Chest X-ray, AP view. Patient: 59 years old, sex F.
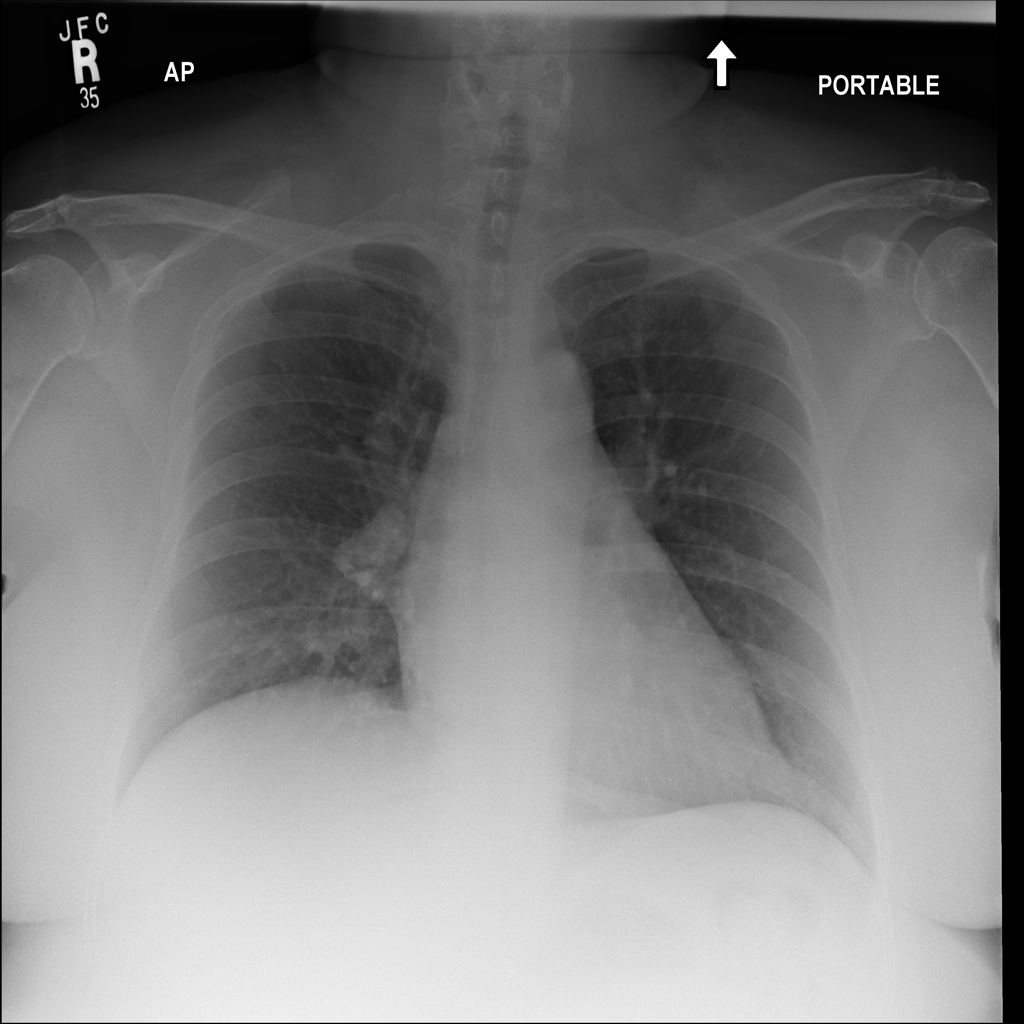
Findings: No Finding